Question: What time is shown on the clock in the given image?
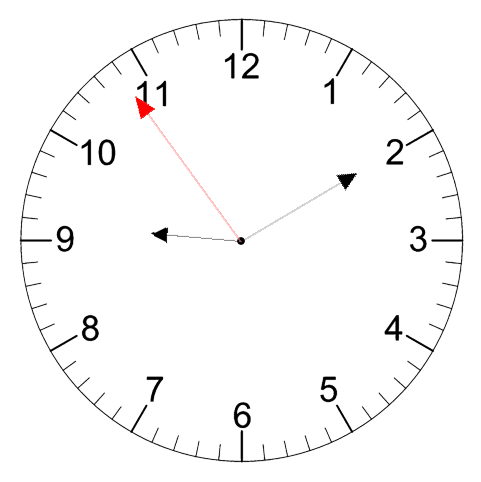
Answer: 09:09:54